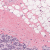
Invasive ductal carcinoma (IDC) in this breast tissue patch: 0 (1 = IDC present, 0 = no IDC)